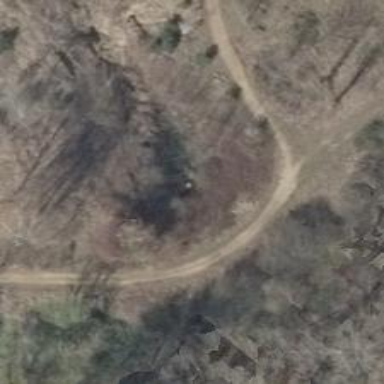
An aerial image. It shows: Culvert tunnel.